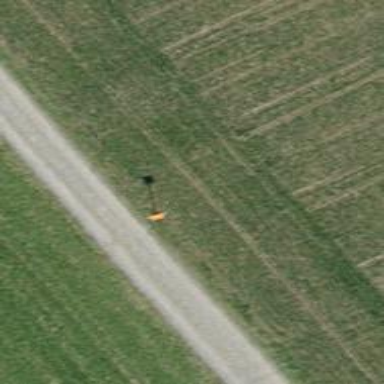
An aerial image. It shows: Orange pipeline marker.